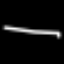
Label: line